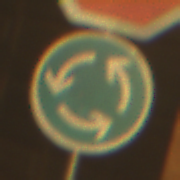
Verkehrszeichen: Kreisverkehr
Zusatzzeichen oben: Stop
Umgebung: Outdoor, Urban
Tageszeit: Night
Wetter: Clear
Licht: Artificial
Jahreszeit: NotSpecified
Kontrast: HighContrast